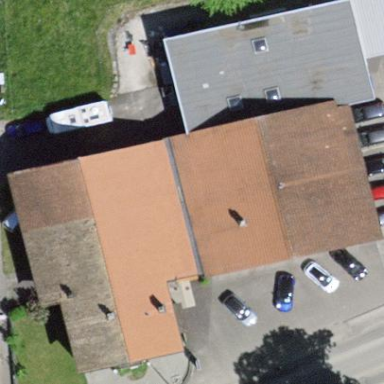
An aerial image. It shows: Building housing car shop.